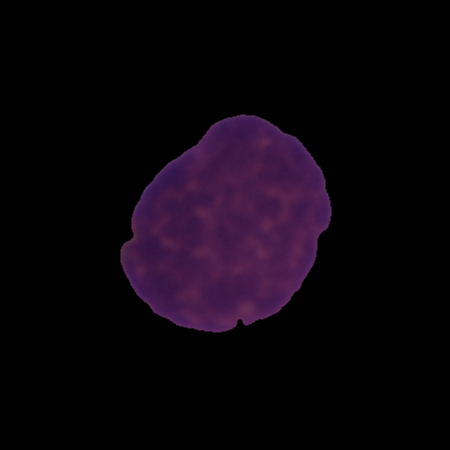
Label: cancer